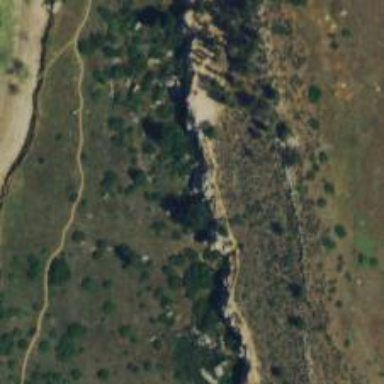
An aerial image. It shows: Cliff in nature.